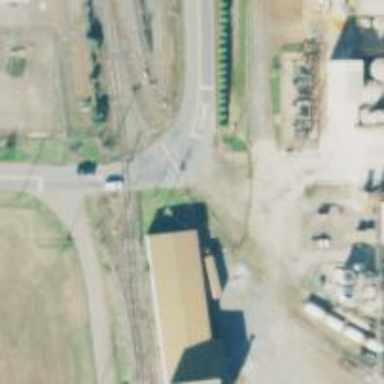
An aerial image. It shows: Railway level crossing.